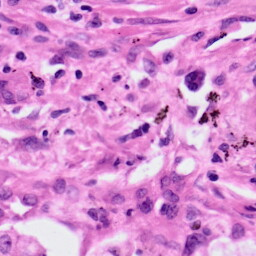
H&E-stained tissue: Lung